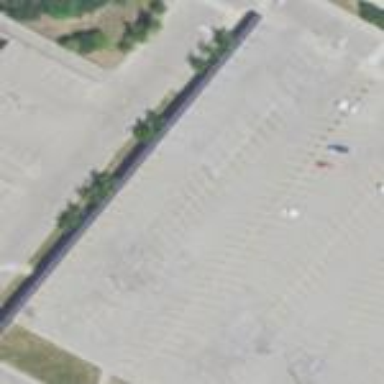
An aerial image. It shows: Parking area with surface.